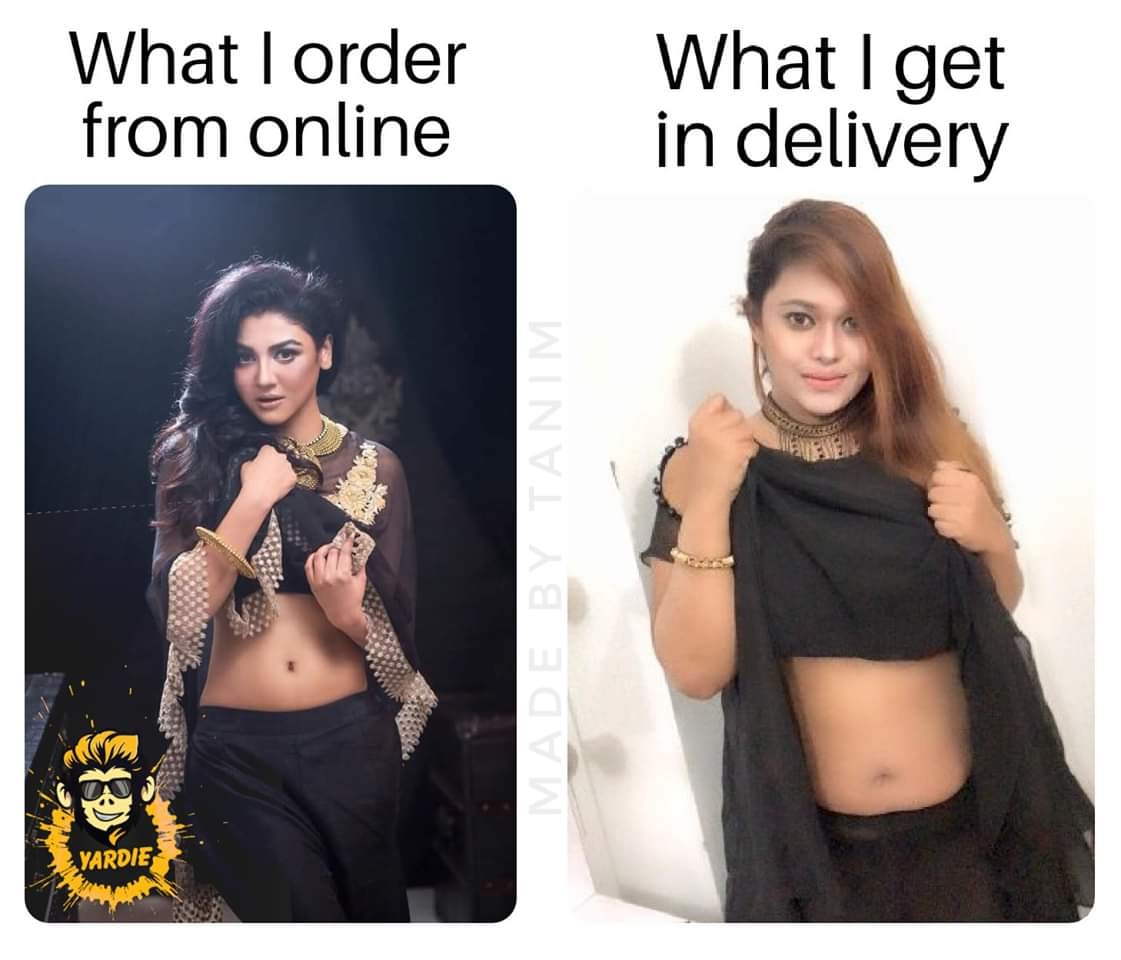
Caption: What I order from online     What I get in delivery
Label: hate